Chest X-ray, AP view. Patient: 39 years old, sex F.
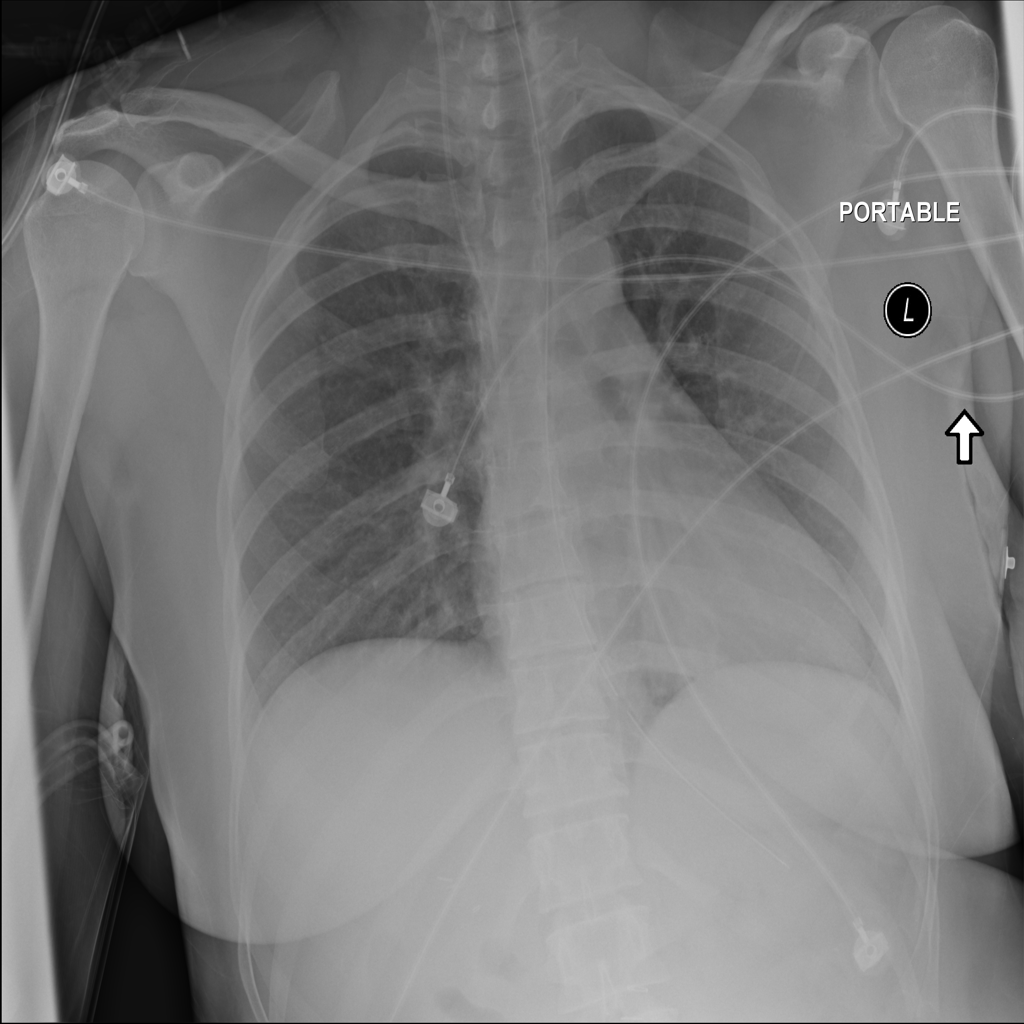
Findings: No Finding